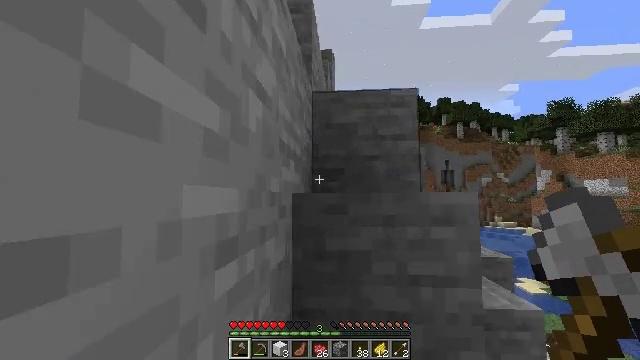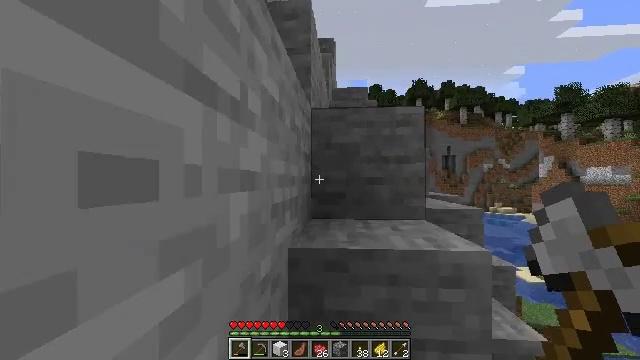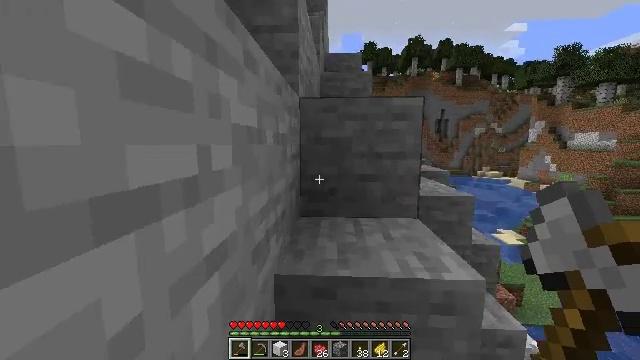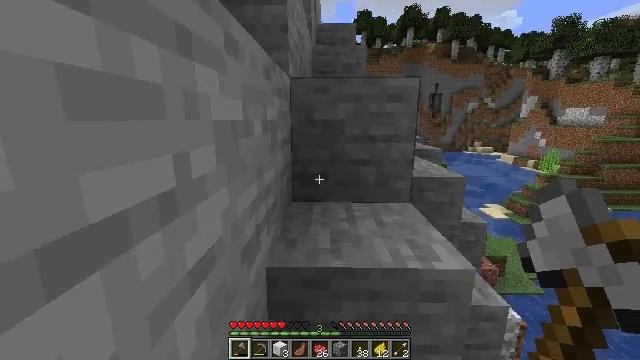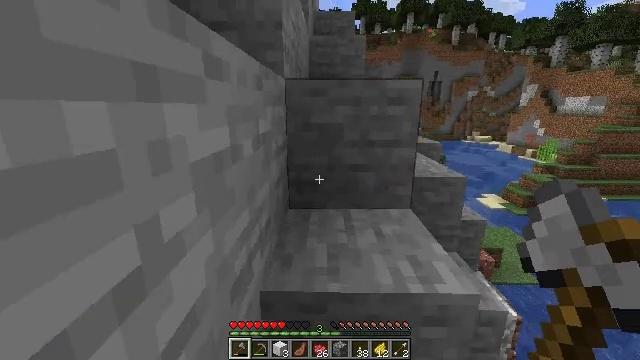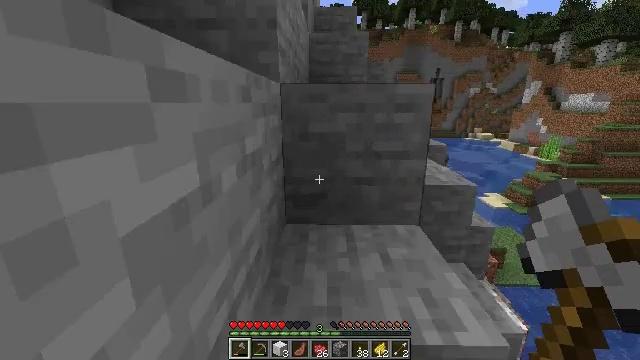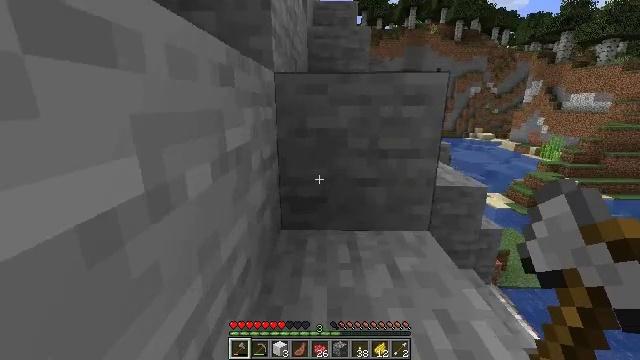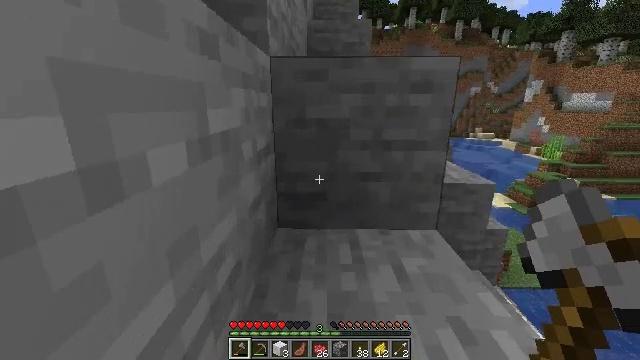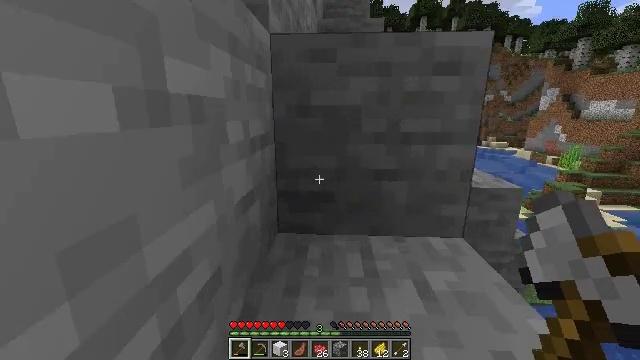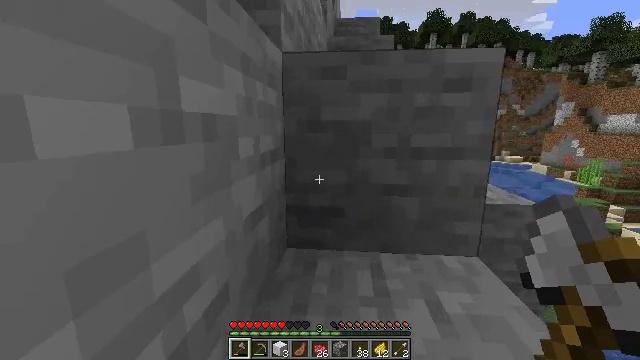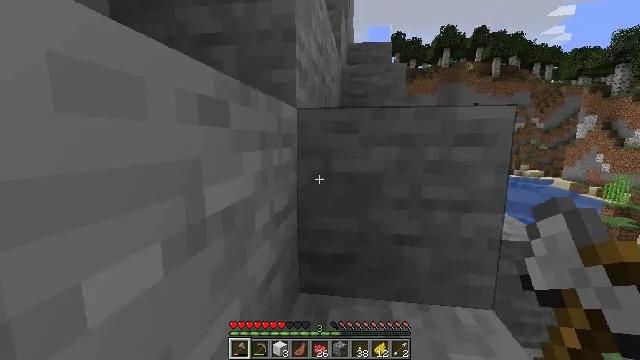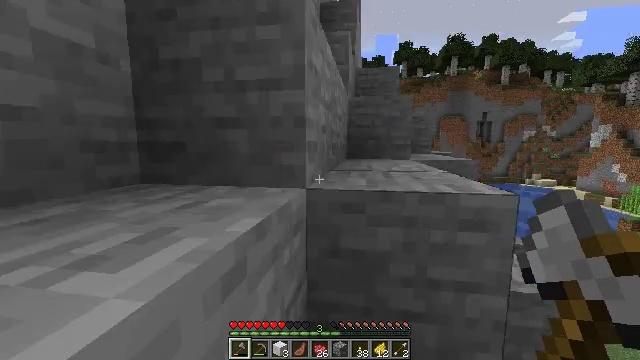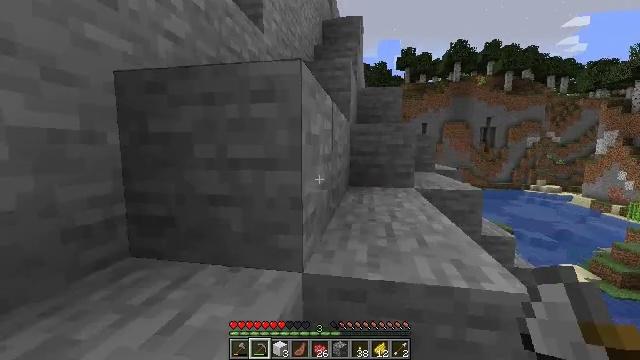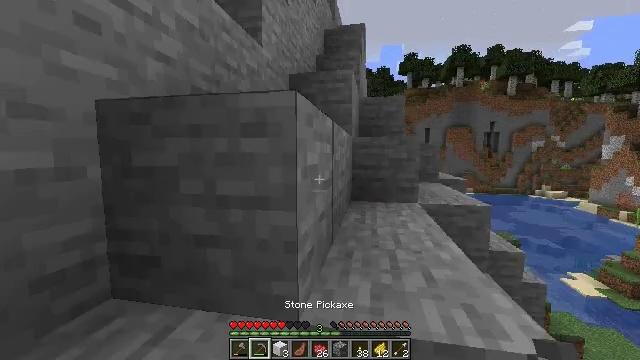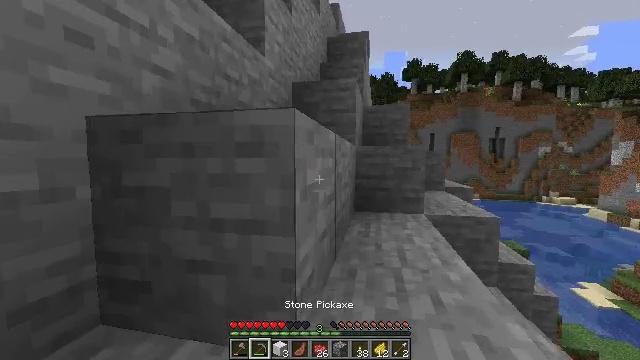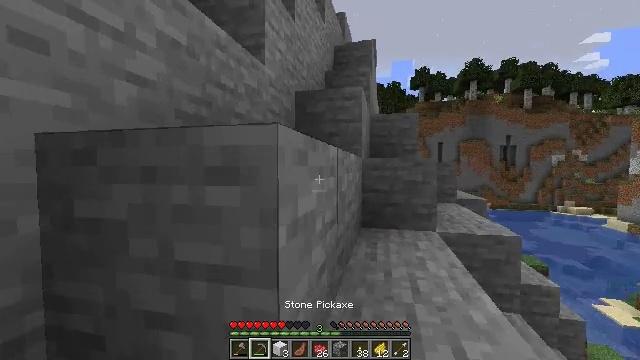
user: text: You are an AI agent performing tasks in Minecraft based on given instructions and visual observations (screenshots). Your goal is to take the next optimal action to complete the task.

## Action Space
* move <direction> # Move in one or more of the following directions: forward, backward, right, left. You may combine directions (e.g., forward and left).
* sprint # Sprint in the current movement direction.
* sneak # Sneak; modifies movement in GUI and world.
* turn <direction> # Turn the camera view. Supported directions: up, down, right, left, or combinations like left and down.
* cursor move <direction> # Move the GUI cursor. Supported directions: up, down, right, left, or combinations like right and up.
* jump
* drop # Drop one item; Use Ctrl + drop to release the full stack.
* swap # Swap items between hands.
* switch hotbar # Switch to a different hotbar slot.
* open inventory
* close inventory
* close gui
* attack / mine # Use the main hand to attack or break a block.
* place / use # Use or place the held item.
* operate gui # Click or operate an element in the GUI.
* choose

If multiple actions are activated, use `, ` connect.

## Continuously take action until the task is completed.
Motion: motion action
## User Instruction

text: Mine the torch on the wall.
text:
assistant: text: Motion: move forward, turn down, jump
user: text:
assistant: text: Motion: move forward, turn right and down, jump
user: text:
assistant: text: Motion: move forward, turn right and down, jump
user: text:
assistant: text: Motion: move forward, turn down
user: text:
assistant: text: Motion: move forward
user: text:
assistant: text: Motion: move forward
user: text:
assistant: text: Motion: move forward
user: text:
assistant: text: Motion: move forward, turn left and up
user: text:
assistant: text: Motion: move forward, turn left and up
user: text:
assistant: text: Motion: move forward, turn left and up, jump
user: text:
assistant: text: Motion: move forward, turn left and up, jump
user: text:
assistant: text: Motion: move forward, jump, switch to hotbar 2
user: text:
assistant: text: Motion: move forward, jump, switch to hotbar 2
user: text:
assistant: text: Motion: move forward, turn up, switch to hotbar 2
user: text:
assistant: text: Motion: move forward, turn left and up, switch to hotbar 2
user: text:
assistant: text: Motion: move forward, turn left and up
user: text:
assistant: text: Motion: move forward, turn left and up
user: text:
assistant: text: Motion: move forward
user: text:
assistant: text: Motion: move forward
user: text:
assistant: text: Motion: move forward, jump
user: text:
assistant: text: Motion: move forward, jump
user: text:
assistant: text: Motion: move forward, jump
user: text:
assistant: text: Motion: move forward, jump
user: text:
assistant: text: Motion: move forward
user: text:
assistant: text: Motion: move forward, turn left
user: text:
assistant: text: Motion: move forward, turn left and up
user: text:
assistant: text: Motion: move forward, turn left and up
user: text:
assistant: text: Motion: move forward, turn left
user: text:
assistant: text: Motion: move forward, turn left and up
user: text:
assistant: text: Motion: move forward, turn left and up, jump